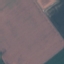
Land use / land cover: AnnualCrop